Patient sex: F
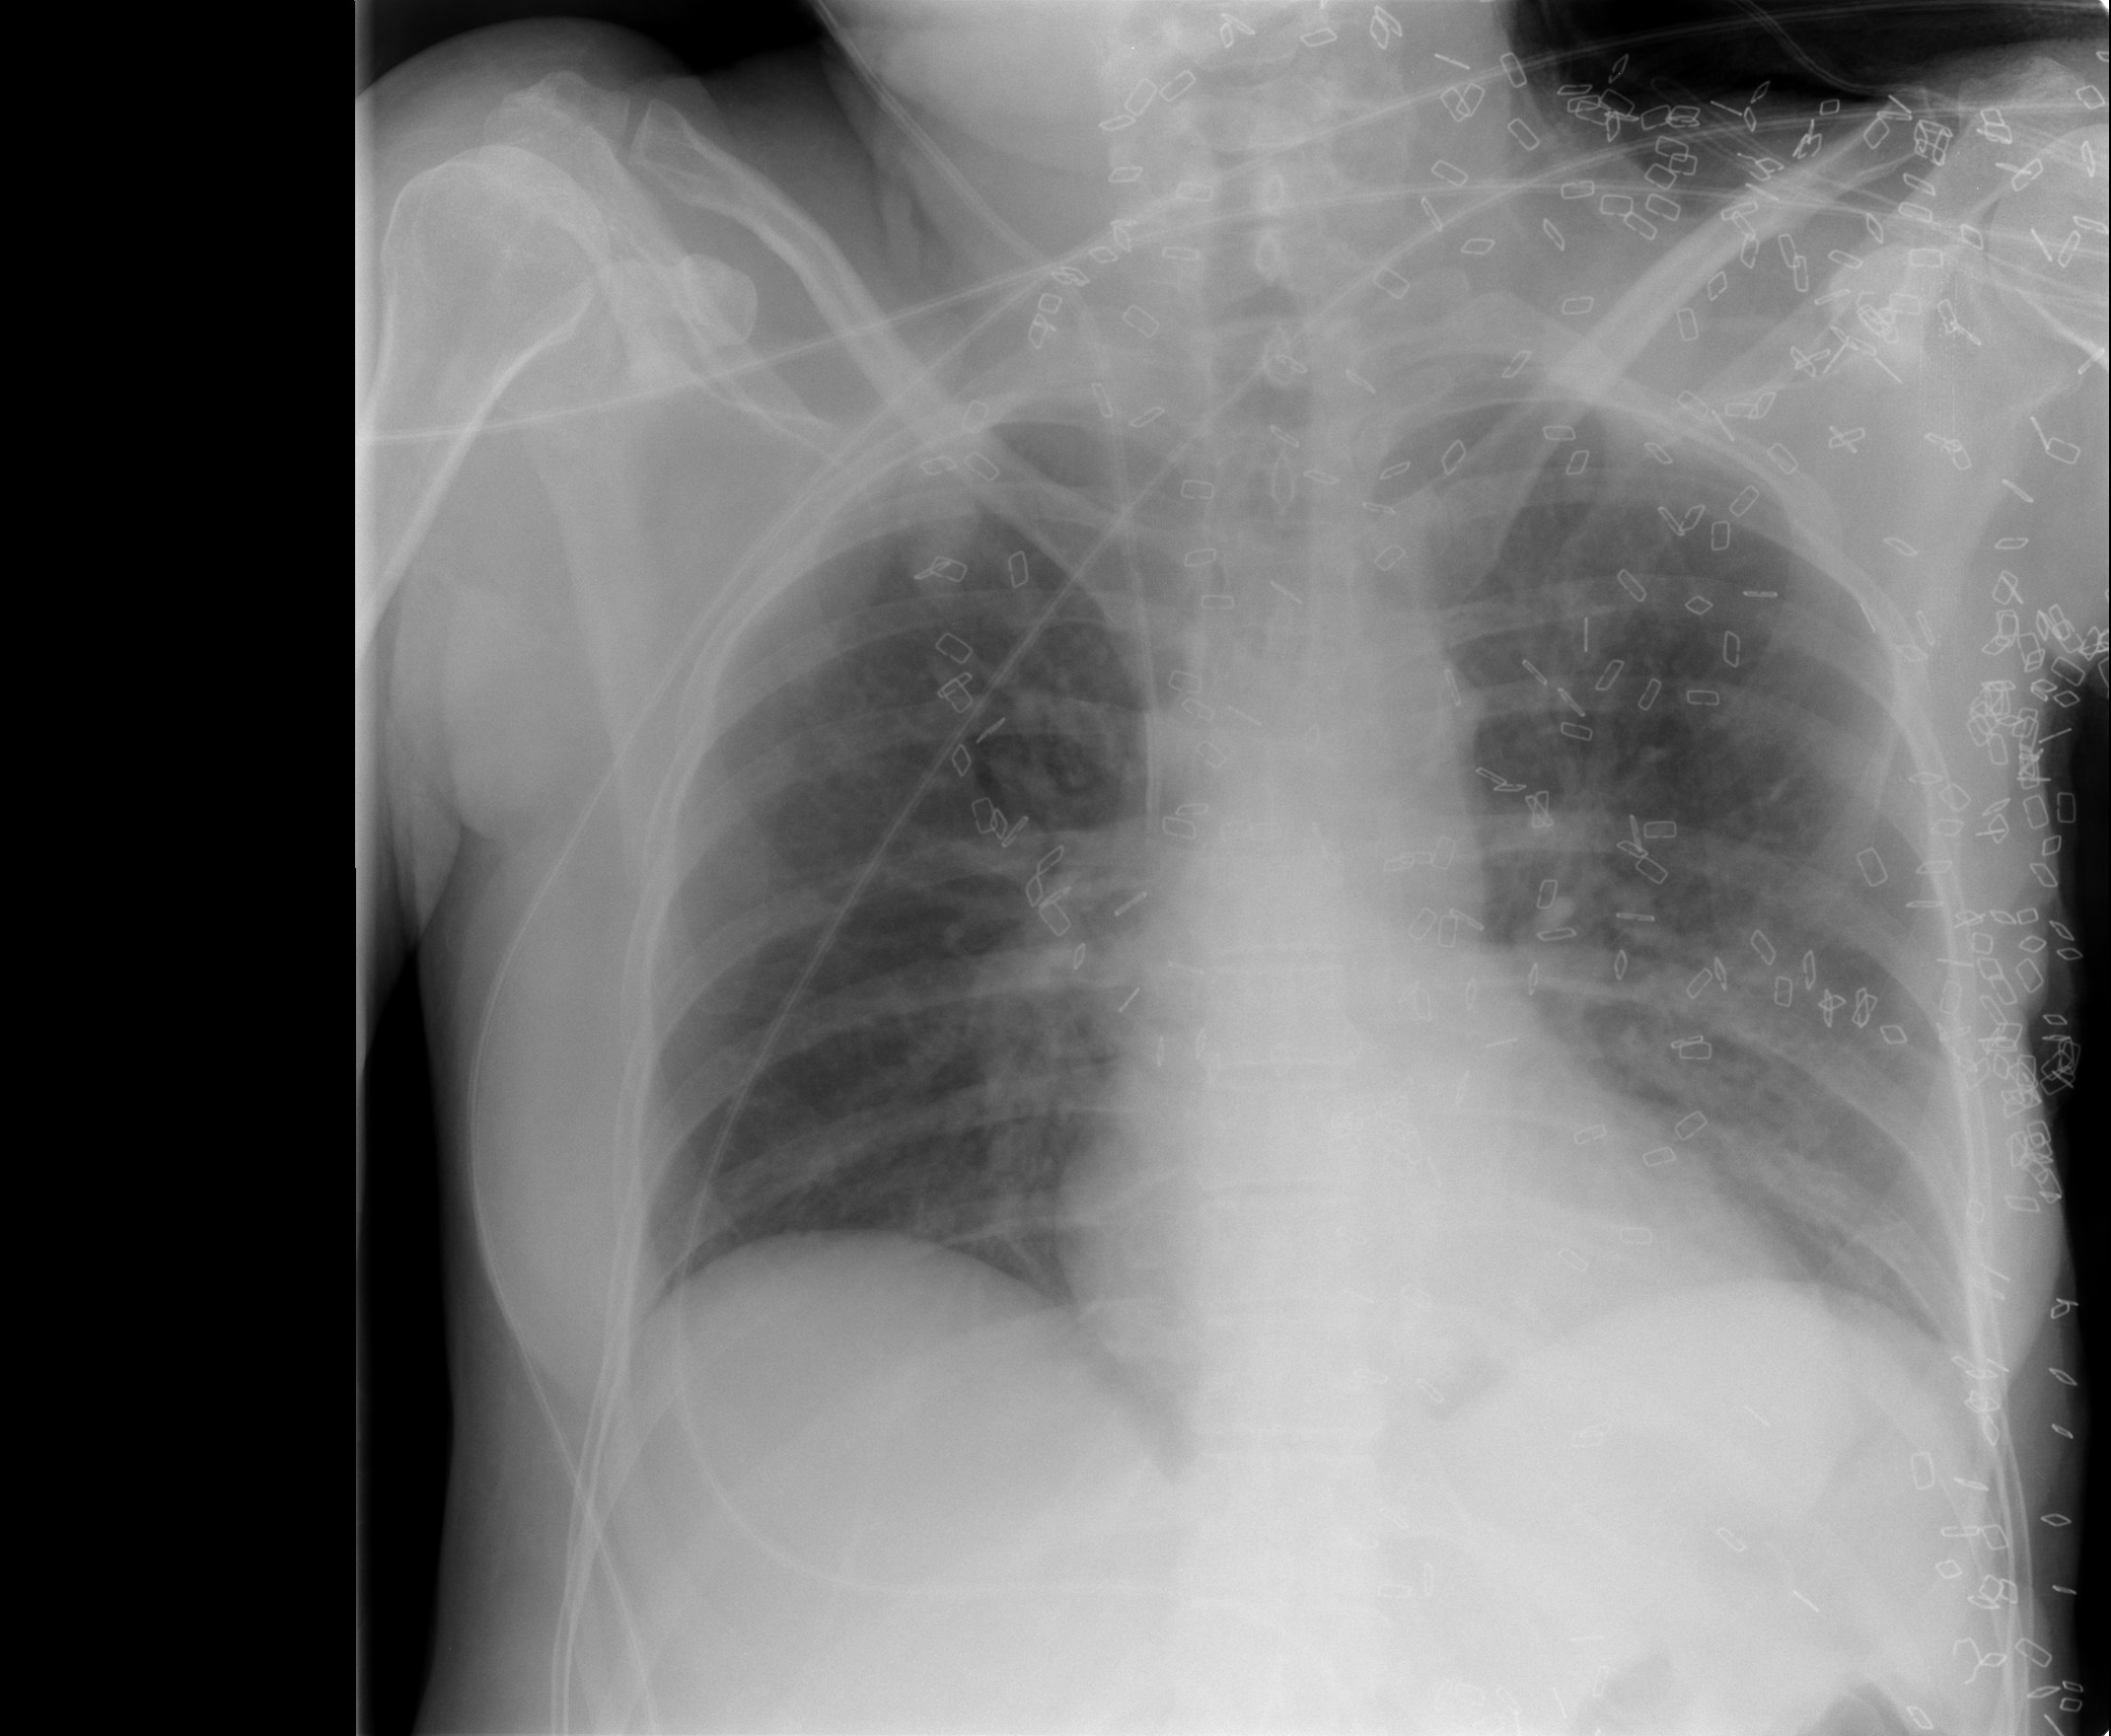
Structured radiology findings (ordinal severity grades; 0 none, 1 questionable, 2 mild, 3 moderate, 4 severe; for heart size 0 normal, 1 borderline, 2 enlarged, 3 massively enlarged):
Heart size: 0
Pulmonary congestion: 0
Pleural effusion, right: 0
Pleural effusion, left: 0
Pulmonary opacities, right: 0
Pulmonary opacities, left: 2
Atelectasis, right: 0
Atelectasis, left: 2